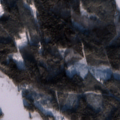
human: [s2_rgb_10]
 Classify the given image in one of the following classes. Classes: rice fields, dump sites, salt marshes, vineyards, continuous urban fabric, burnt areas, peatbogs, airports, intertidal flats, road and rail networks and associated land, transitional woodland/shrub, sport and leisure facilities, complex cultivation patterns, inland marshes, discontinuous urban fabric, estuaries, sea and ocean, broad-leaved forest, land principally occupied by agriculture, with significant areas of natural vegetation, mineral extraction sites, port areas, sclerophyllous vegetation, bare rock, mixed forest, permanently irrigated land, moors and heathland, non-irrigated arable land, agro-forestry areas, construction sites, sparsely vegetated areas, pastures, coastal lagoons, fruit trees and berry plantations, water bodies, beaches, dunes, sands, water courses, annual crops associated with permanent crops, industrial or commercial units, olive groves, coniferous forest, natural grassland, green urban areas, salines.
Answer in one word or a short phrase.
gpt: coniferous forest, mixed forest, water bodies